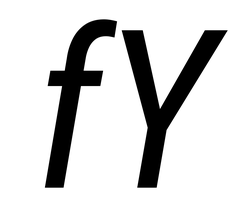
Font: Roboto-Italic_Condensed_Italic